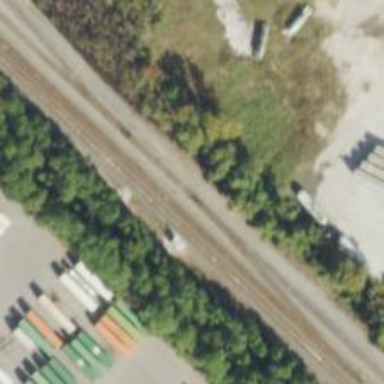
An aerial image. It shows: Railway siding with rails.